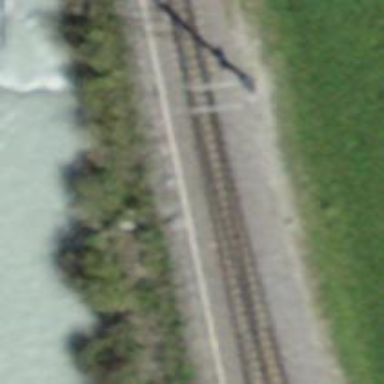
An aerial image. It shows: Railway switch.